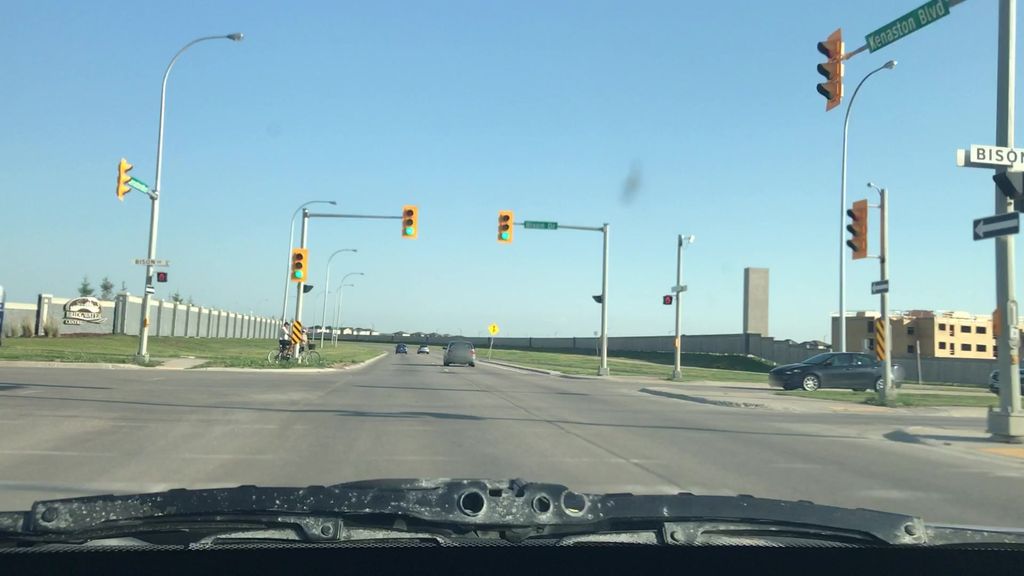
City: winnipeg